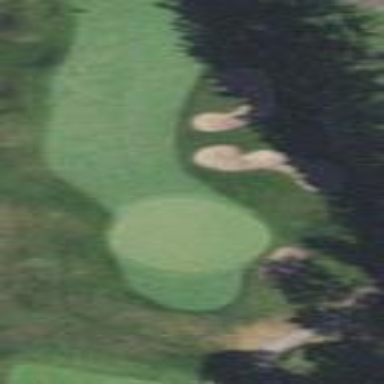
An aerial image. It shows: Golf fairway surrounded by grass.